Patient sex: M
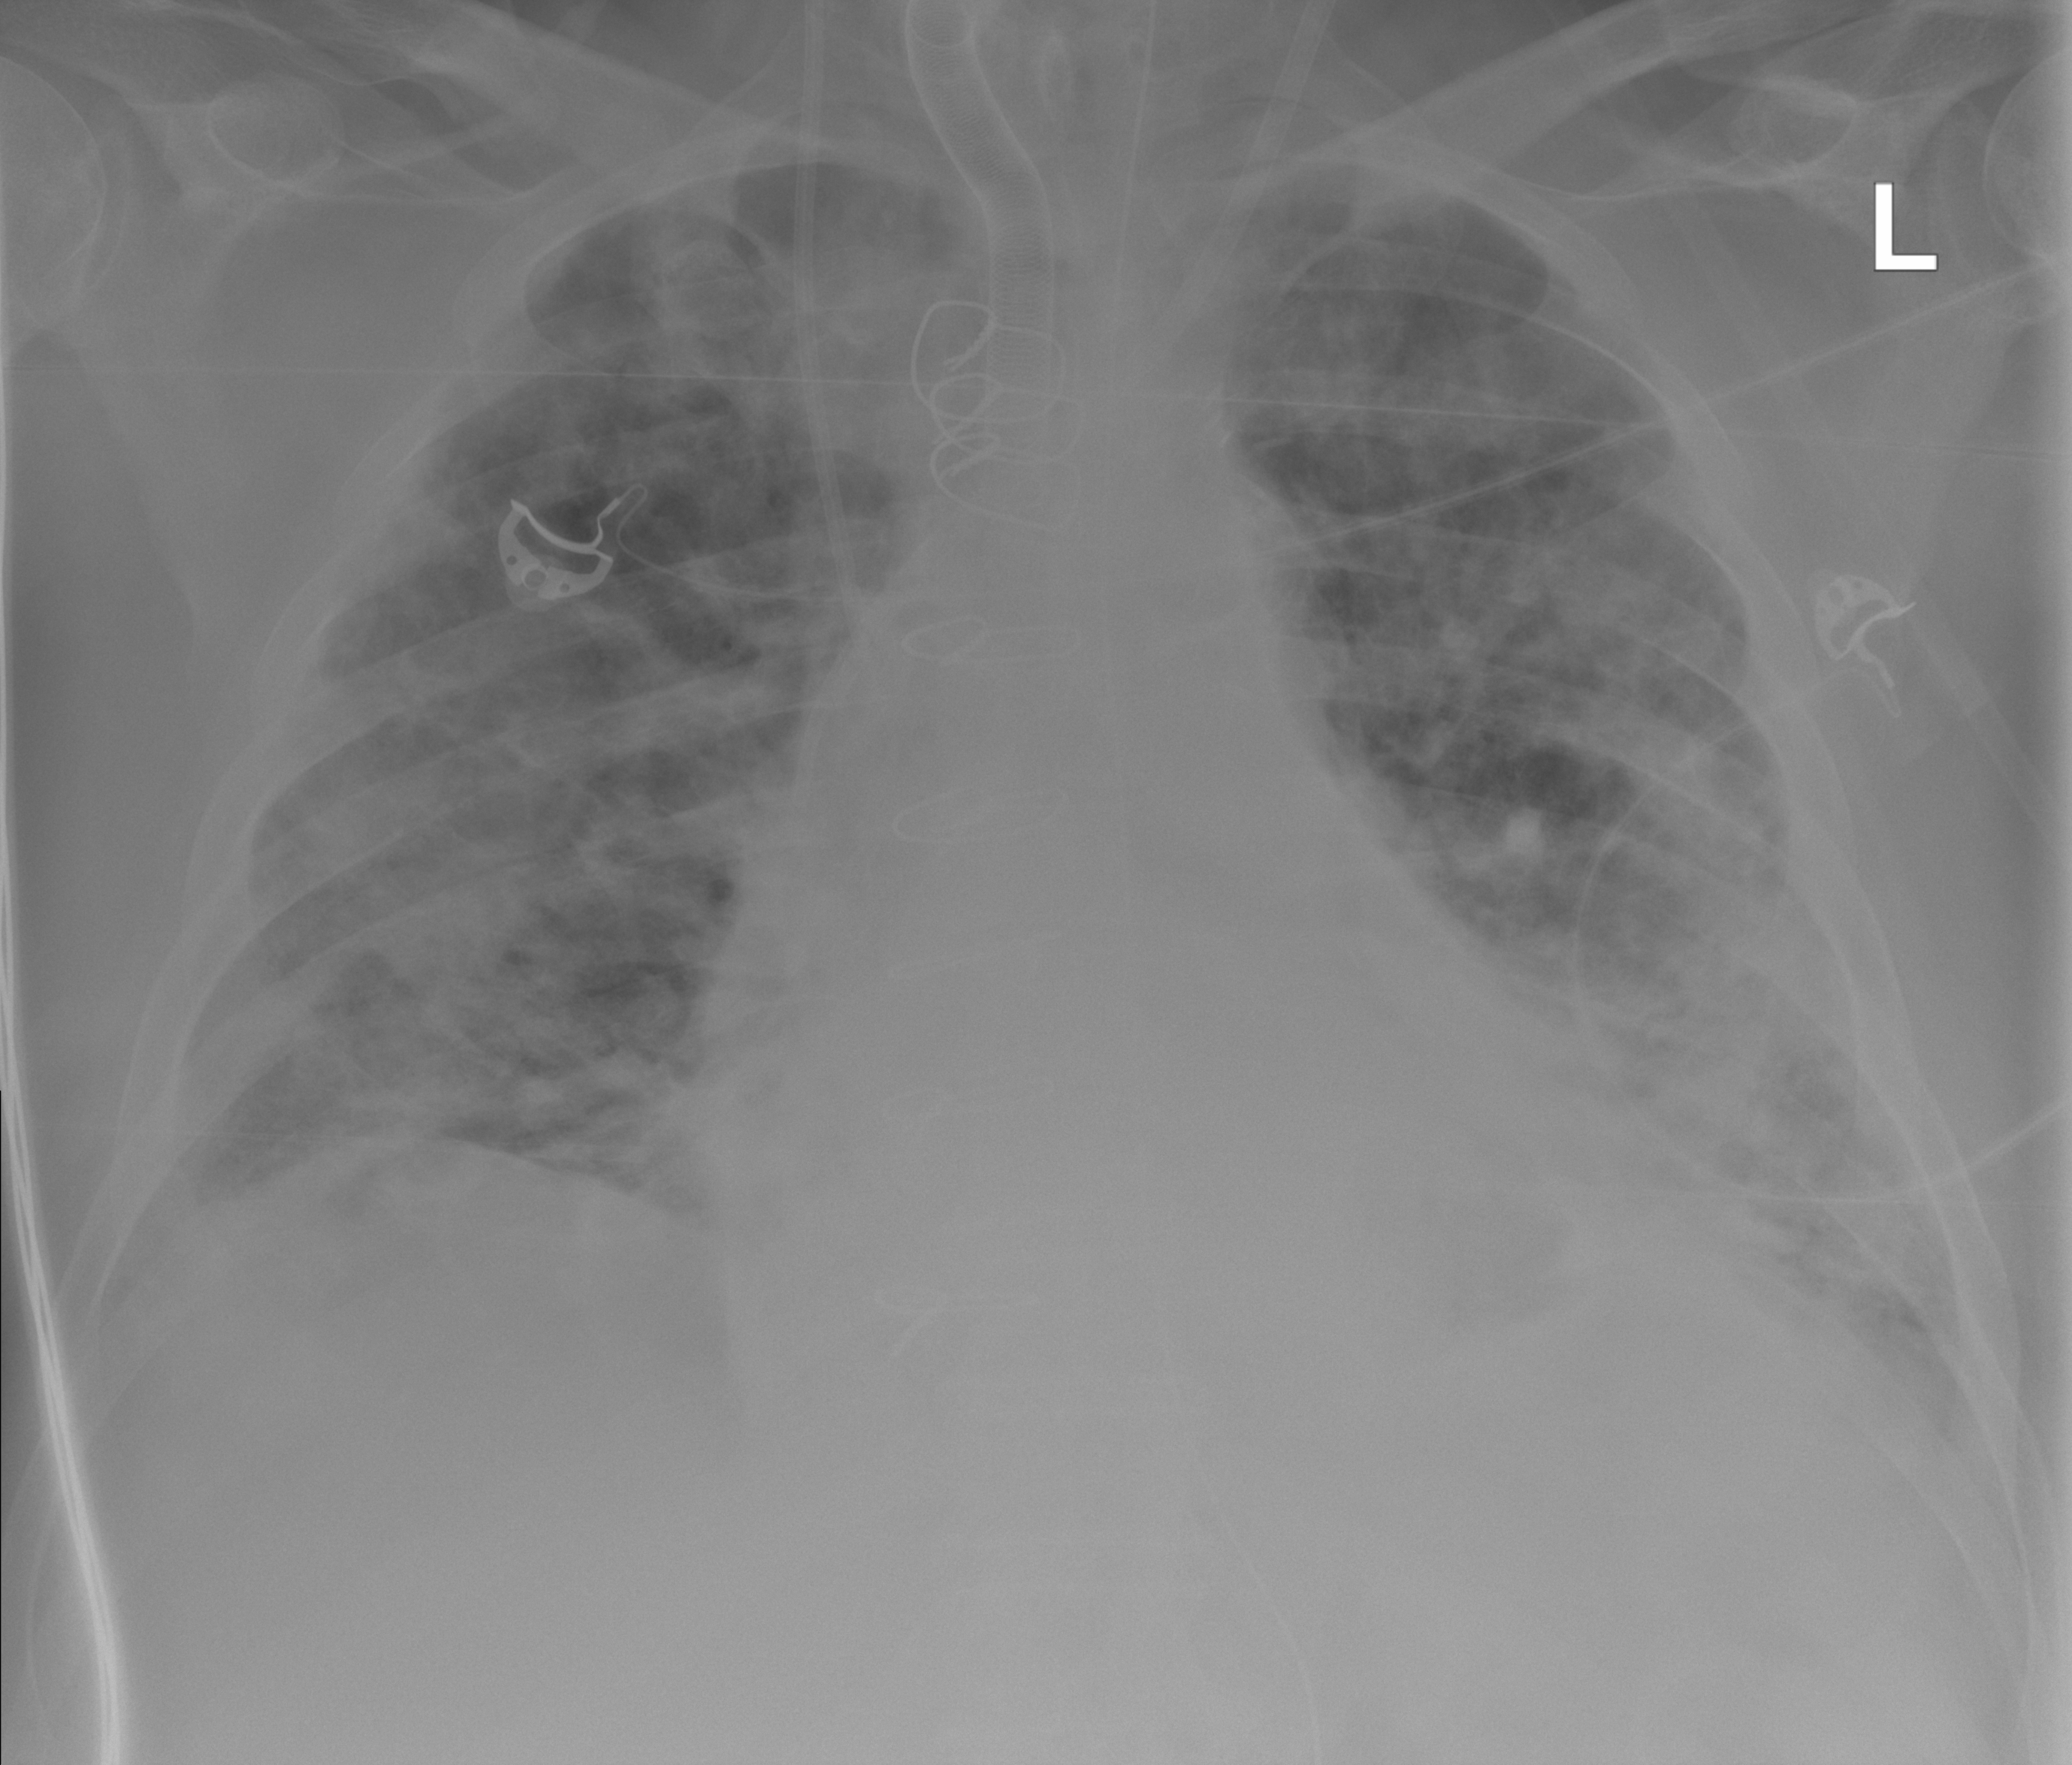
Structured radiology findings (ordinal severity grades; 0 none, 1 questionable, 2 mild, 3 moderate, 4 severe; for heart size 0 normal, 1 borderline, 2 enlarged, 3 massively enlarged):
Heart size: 1
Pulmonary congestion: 2
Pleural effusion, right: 0
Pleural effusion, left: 0
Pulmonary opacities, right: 3
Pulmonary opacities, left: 3
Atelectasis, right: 3
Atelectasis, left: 3